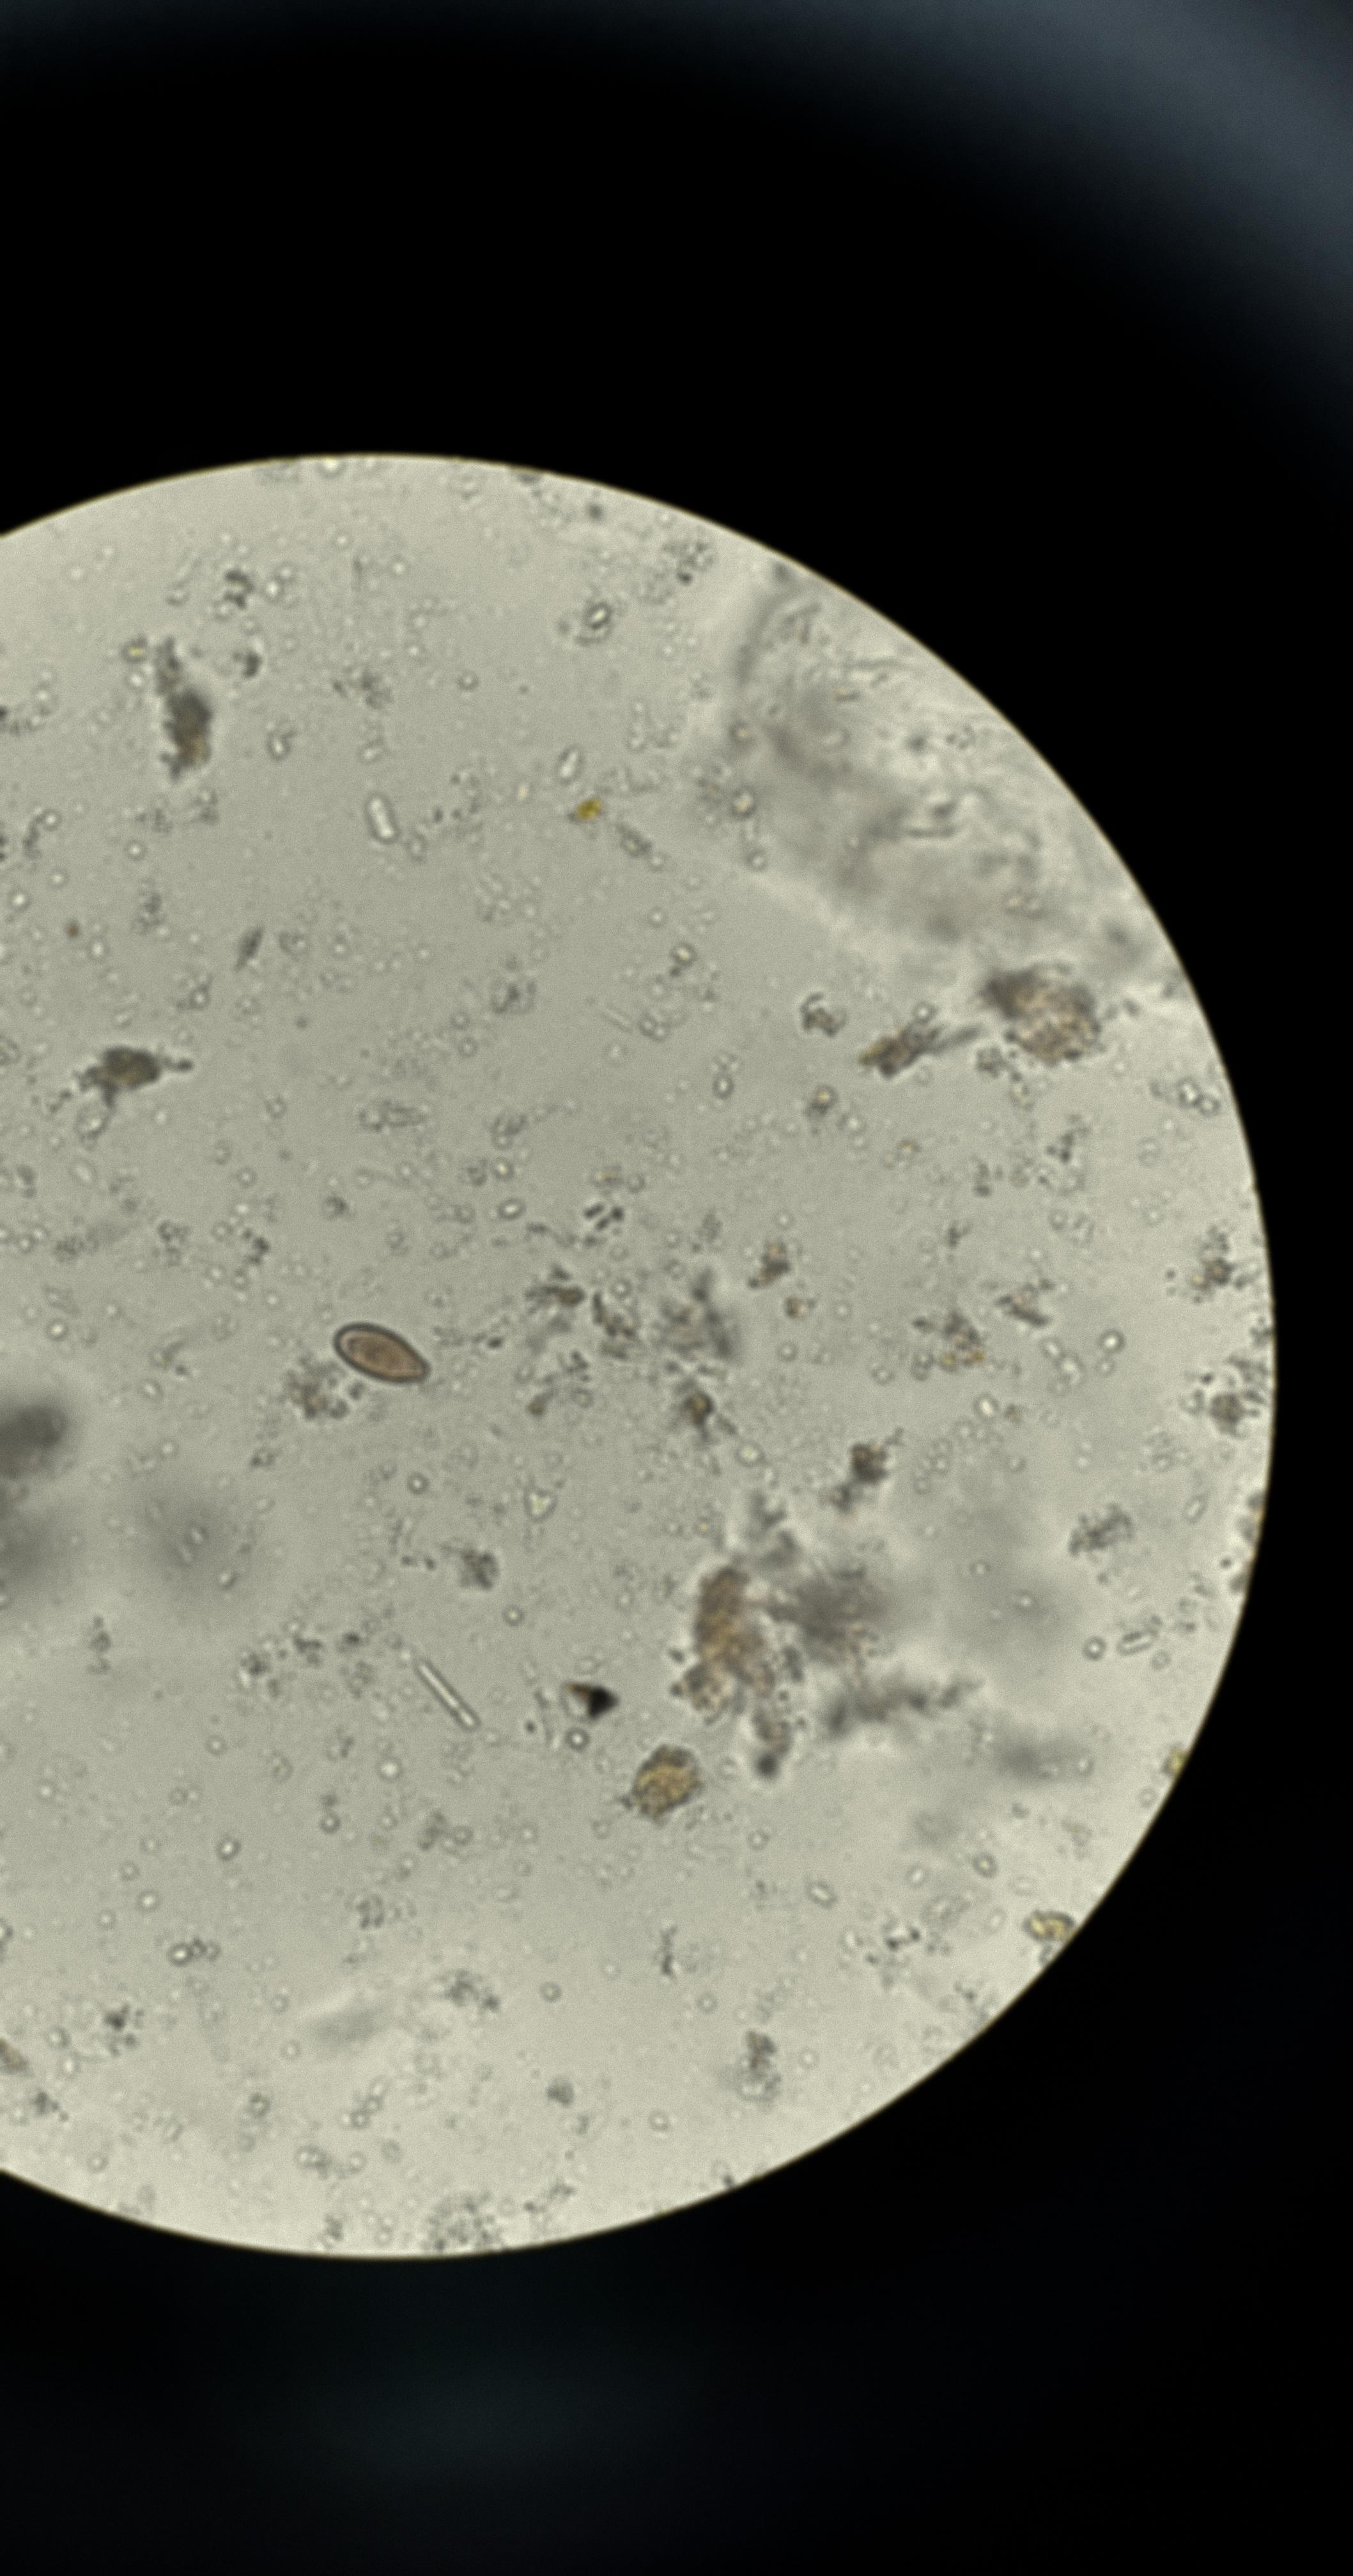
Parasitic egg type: Opisthorchis viverrine